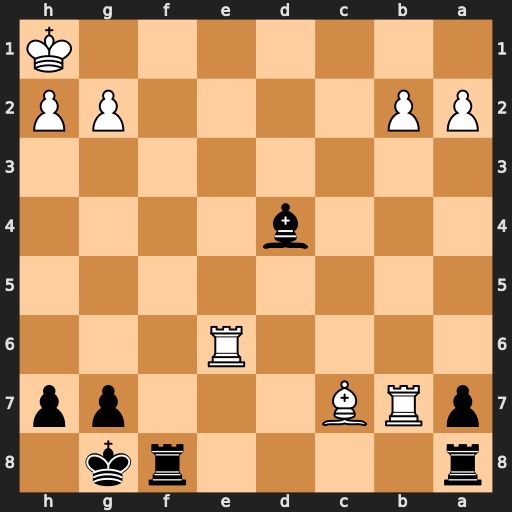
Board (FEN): r4rk1/pRB3pp/4R3/8/3b4/8/PP4PP/7K
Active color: b
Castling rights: -
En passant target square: -
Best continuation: Rf1#